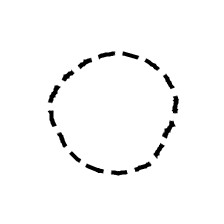
Shape: circle